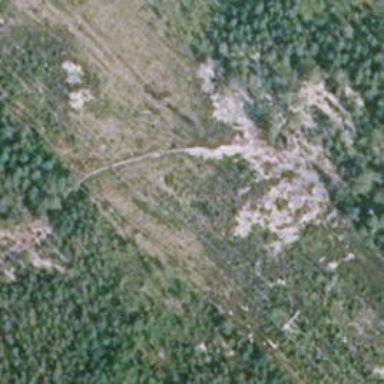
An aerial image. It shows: Path.